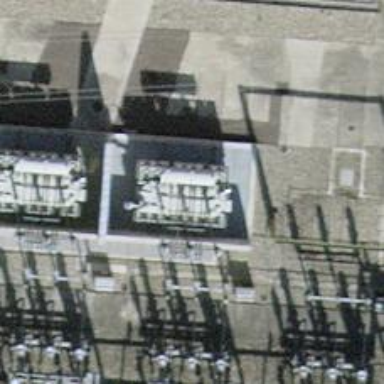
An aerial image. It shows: Outdoor transformer.